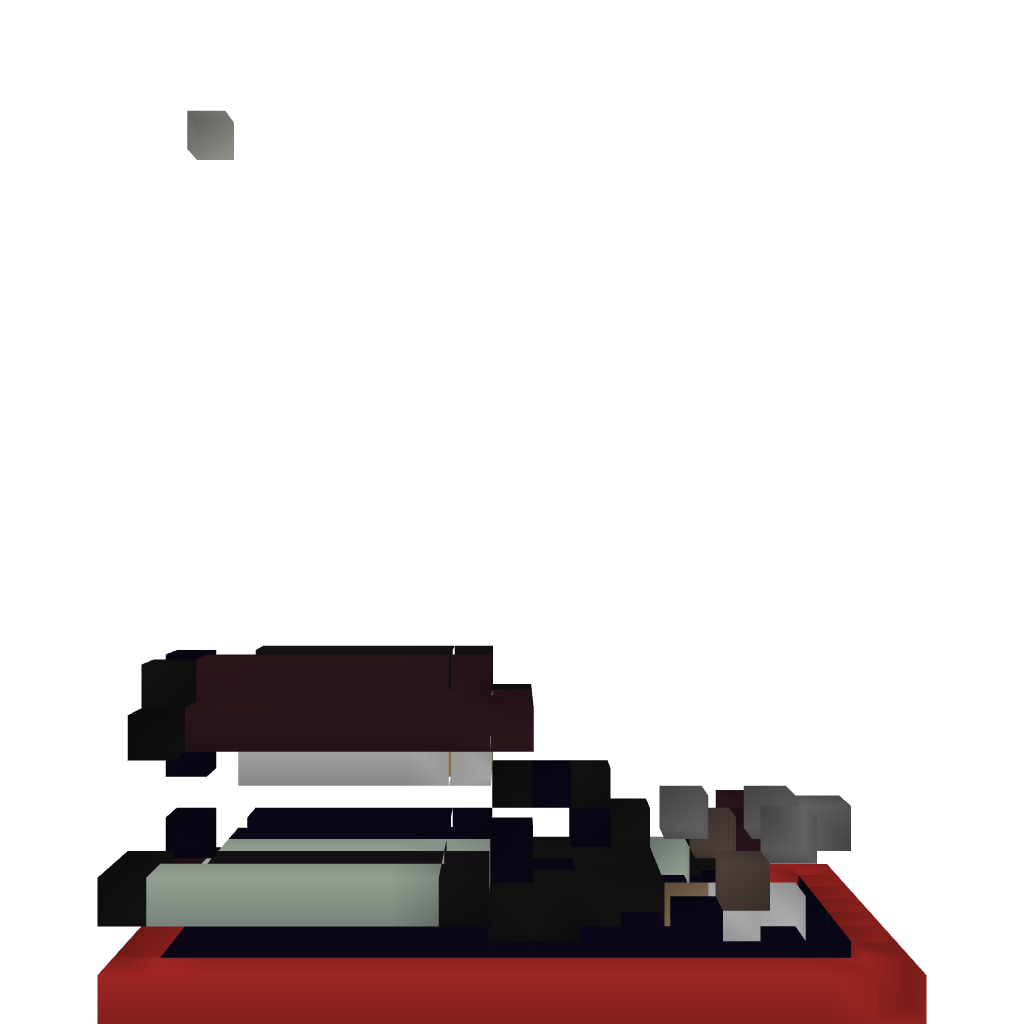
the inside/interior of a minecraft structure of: Biggest Cannon Ever!